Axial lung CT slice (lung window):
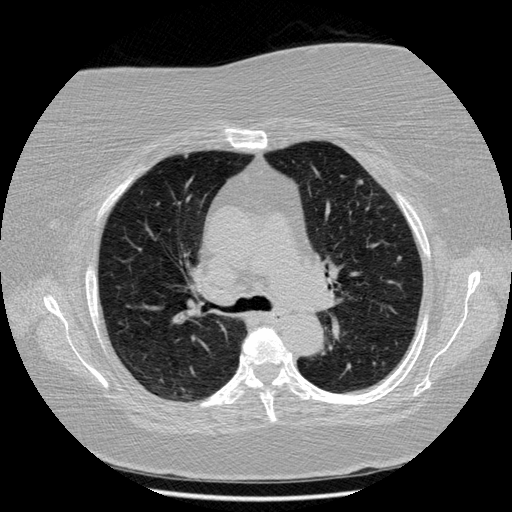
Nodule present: yes
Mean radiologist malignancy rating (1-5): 3